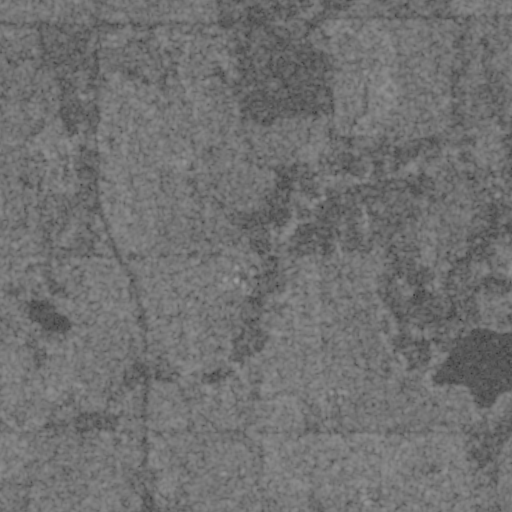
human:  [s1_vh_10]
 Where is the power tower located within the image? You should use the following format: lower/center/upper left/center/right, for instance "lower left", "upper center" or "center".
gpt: The power tower is located in the lower of the image.
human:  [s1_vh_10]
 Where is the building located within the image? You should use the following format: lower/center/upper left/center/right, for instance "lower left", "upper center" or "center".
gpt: There is no building in the image.

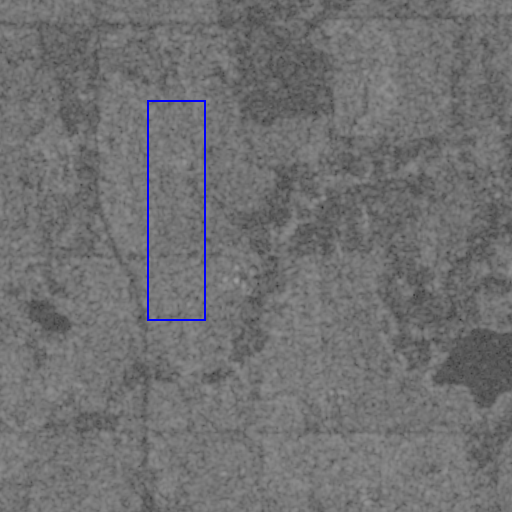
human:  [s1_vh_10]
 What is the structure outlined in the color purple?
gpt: There is no purple outline.
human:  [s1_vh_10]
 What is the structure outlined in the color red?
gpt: There is no structure outlined in red.